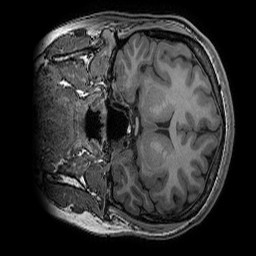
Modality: T1w
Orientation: coronal
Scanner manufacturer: ge
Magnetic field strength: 3 T
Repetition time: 0.008156 s
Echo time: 0.00318 s